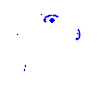
Particle: pion